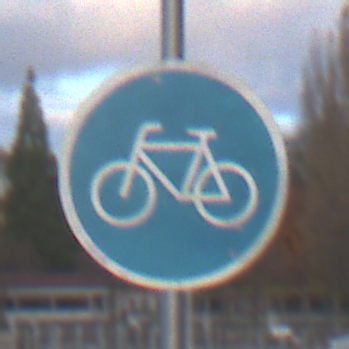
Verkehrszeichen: Radweg
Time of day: SunriseSunset
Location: Outdoor (Suburban)
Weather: PartlyCloudy
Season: NotSpecified
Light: Natural